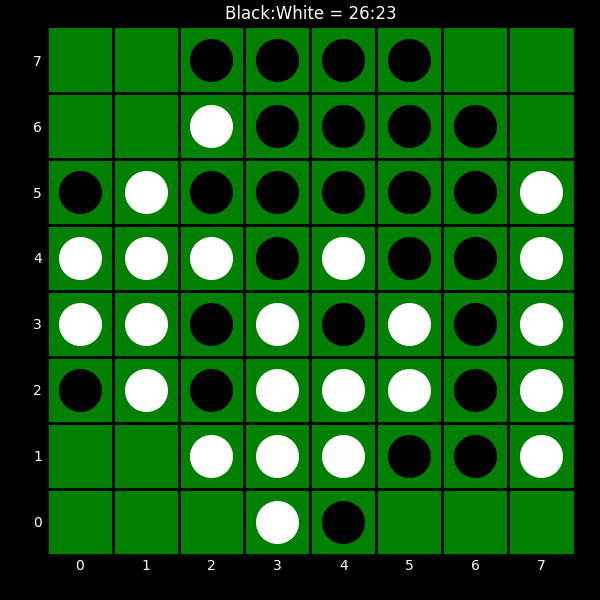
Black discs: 26
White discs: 23